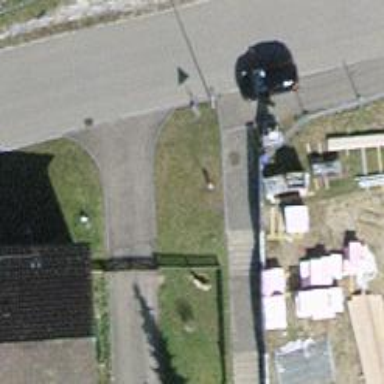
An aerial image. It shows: Set of steps on the road.